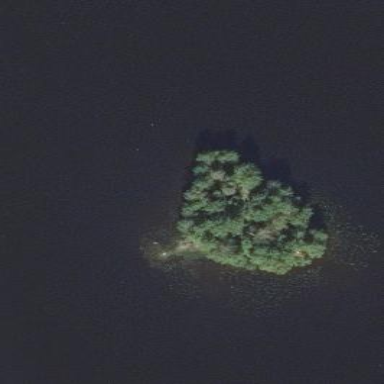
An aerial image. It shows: Island covered with woodland.